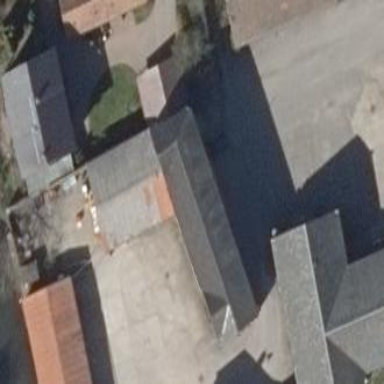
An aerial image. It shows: Industrial building.